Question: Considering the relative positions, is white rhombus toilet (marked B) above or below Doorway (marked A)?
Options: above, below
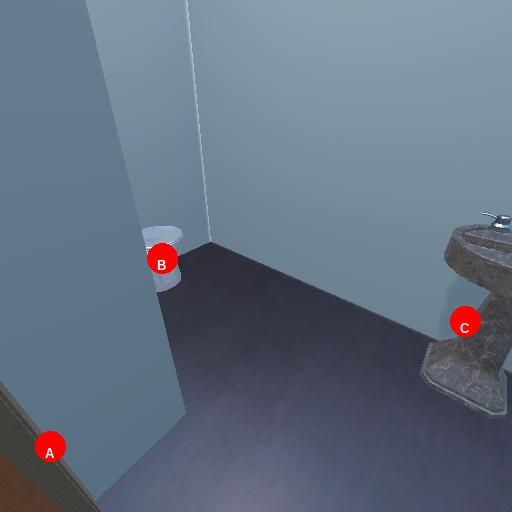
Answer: above